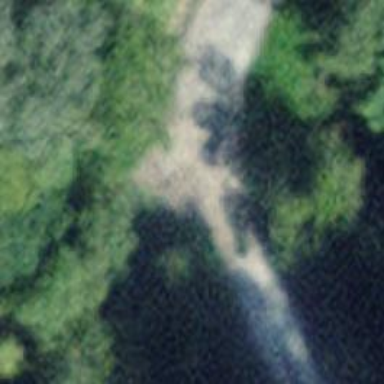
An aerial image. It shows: Track road with bridge.